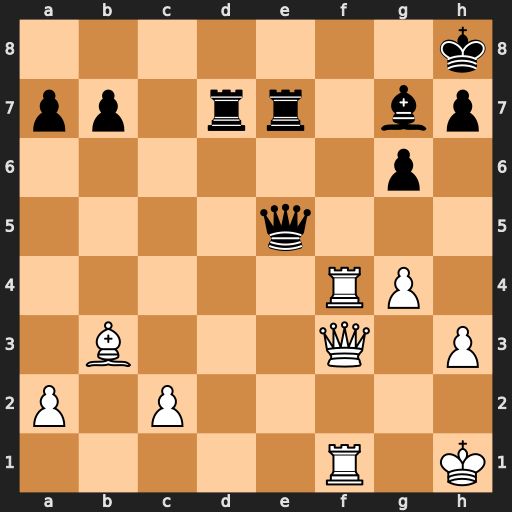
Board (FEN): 7k/pp1rr1bp/6p1/4q3/5RP1/1B3Q1P/P1P5/5R1K
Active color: w
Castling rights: -
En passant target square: -
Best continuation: Rf8+ Bxf8 Qxf8#